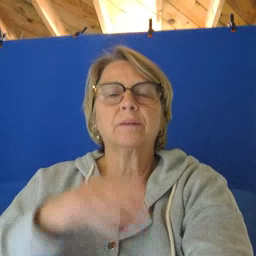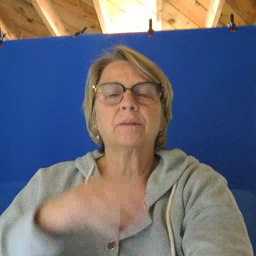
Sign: pretty